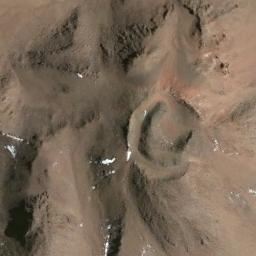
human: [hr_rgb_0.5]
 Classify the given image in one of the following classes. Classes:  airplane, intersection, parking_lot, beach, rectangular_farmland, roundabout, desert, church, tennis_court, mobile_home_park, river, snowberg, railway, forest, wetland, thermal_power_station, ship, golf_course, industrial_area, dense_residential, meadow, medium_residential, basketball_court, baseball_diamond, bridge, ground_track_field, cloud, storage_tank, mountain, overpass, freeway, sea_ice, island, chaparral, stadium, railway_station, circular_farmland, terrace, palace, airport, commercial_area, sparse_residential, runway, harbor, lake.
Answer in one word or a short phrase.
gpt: mountain